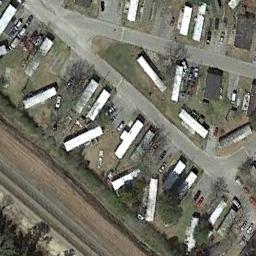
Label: mobile_home_park